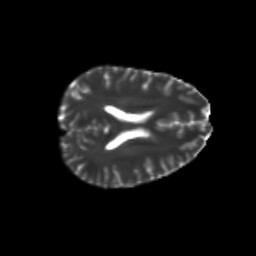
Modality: T2w
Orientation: axial
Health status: healthy
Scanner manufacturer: philips
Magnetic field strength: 3 T
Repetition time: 6.964 s
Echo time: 0.092 s